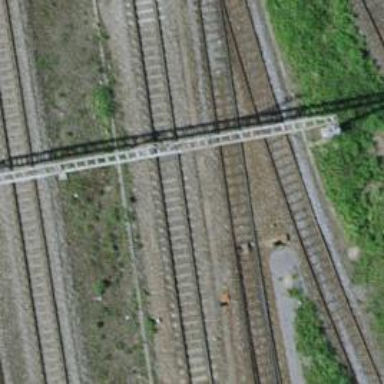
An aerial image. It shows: Railway switch.